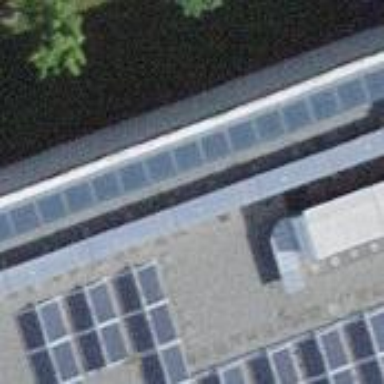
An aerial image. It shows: Solar power generator.